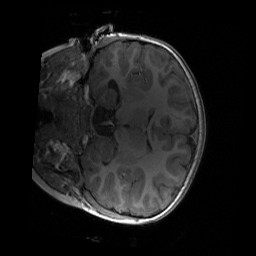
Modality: T1w
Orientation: coronal
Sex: male
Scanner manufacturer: siemens
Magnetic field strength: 3 T
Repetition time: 1.9 s
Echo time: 0.00243 s